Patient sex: M
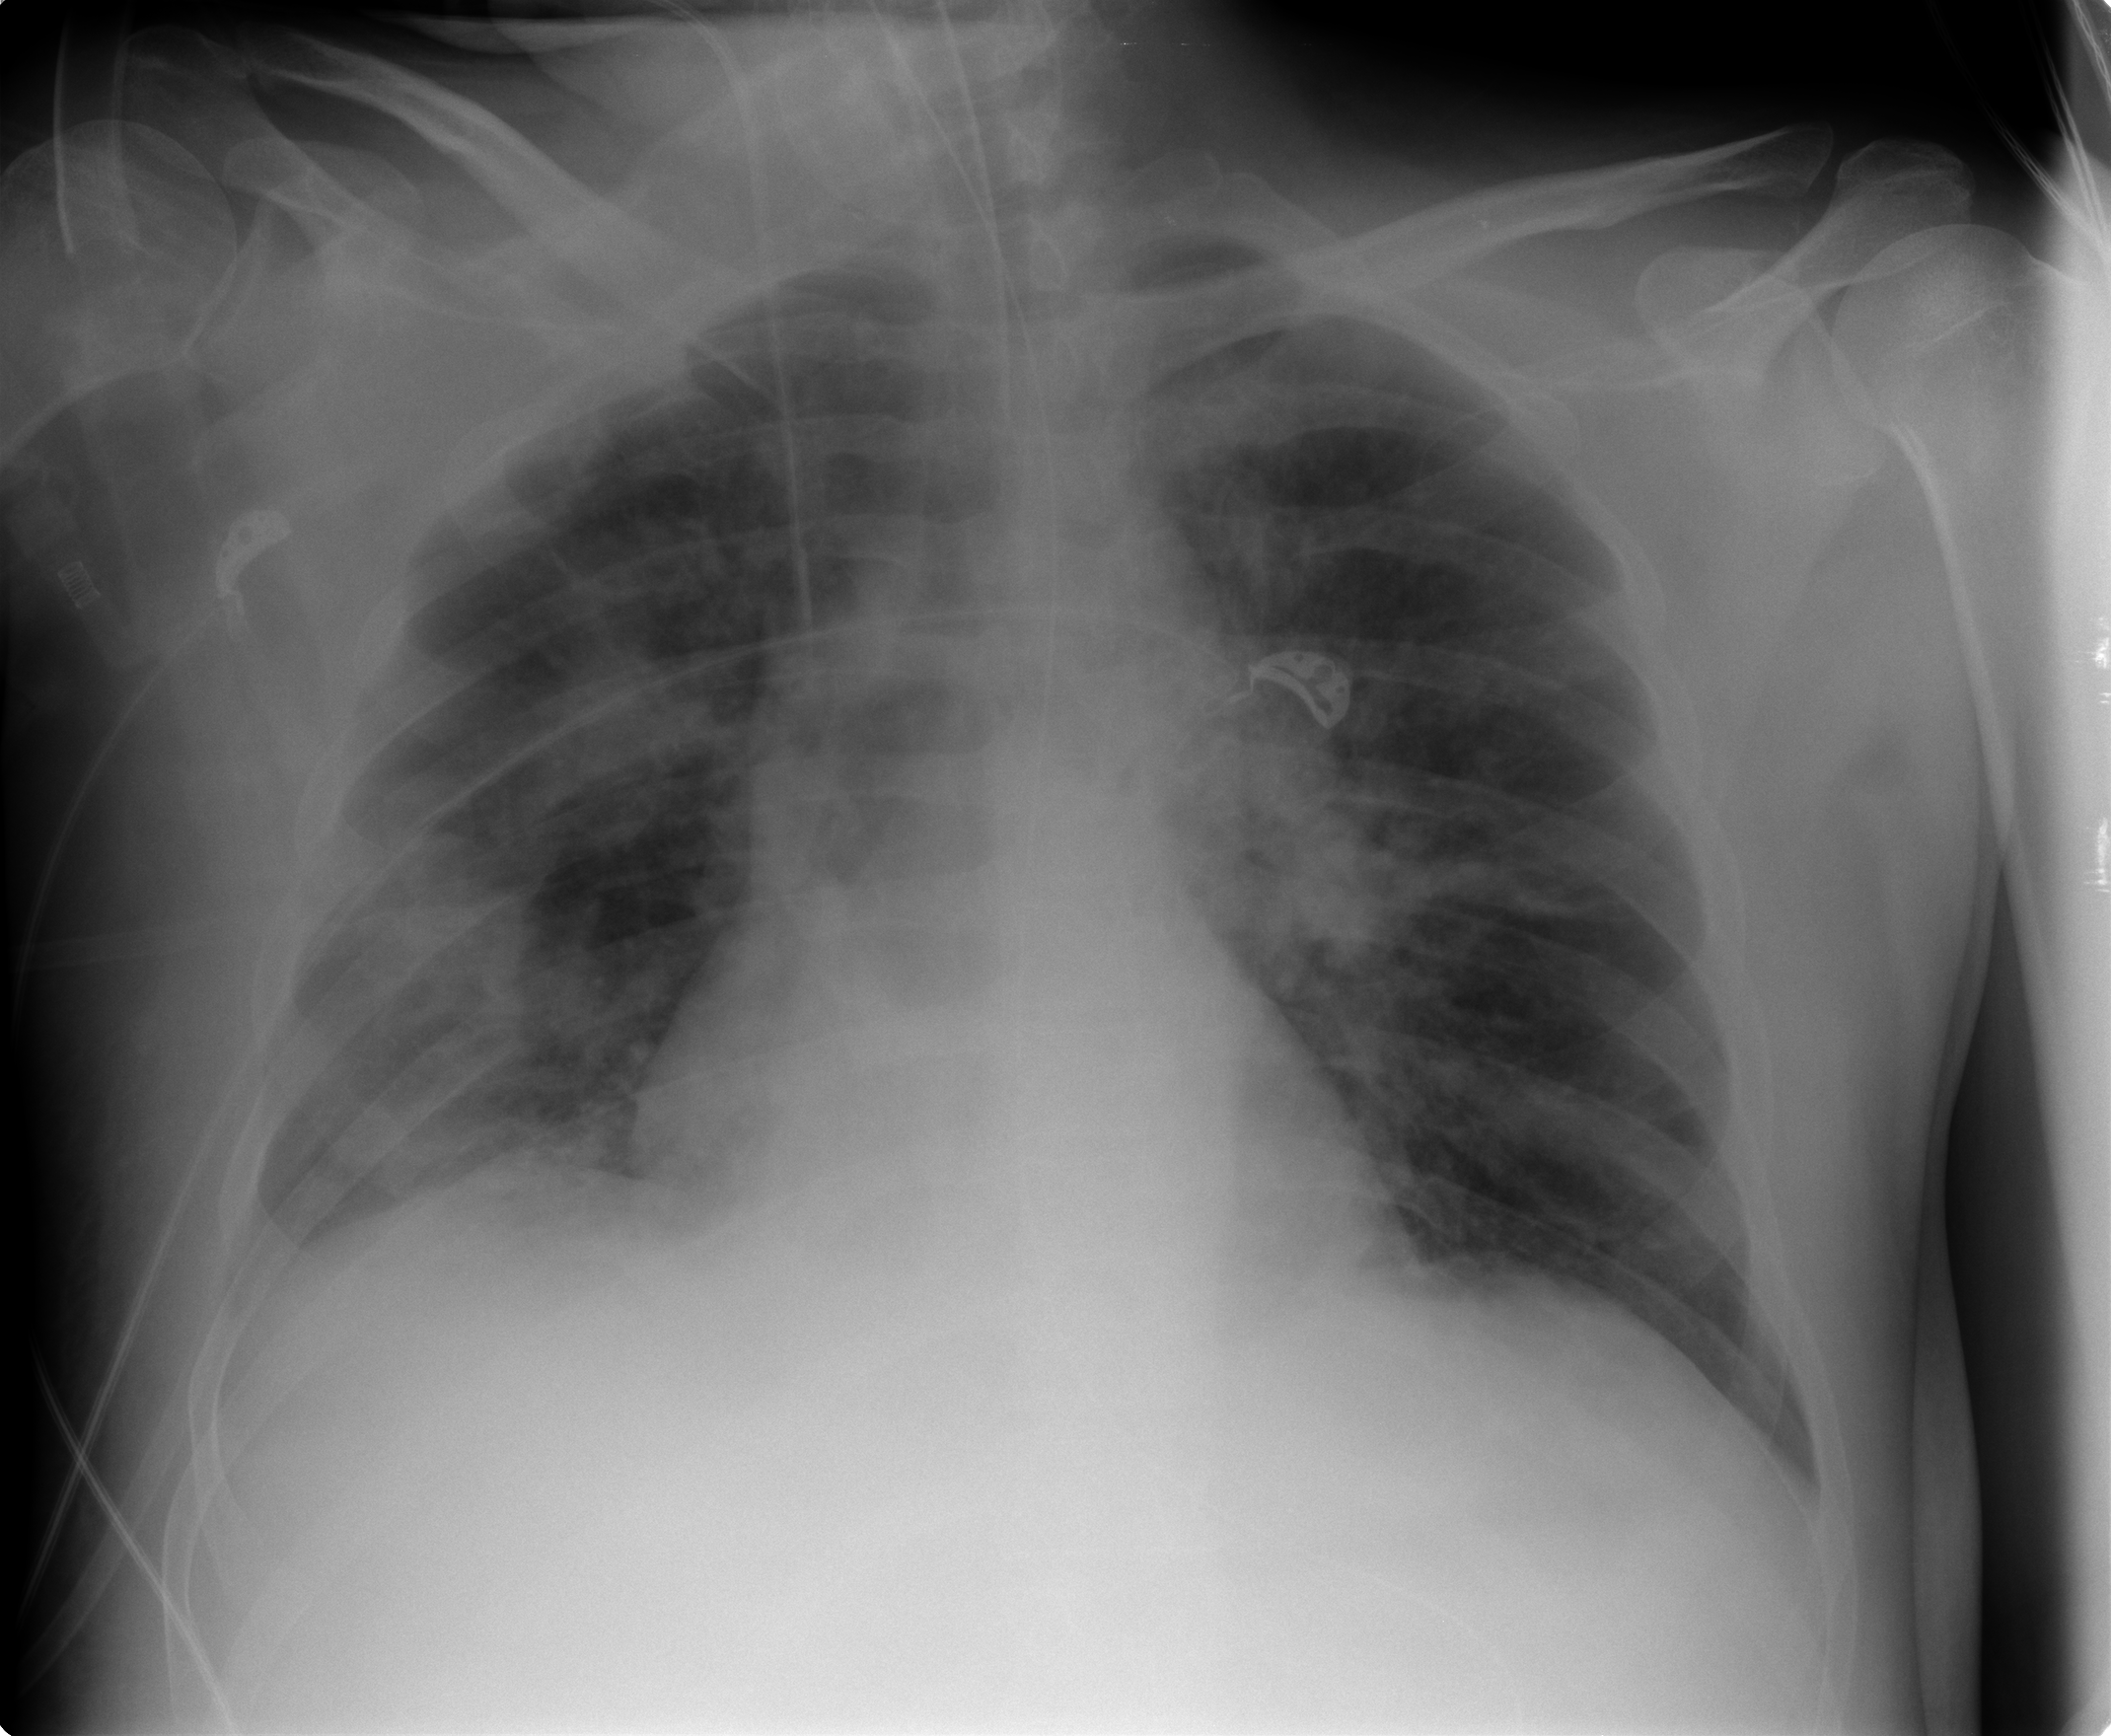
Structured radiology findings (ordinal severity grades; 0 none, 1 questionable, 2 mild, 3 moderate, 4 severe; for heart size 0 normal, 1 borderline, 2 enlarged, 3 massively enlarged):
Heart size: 2
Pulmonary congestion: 3
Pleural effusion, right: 1
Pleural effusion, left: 0
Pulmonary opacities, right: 3
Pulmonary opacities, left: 3
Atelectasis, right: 2
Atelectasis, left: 3